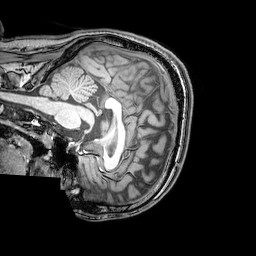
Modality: T1w
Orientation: sagittal
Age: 25
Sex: male
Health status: healthy
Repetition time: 0.081 s
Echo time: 0.037 s